Interaction volume radius: 5 \u00c5
Interaction volume height: 10 \u00c5
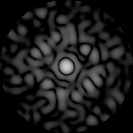
Disorder parameter: 0.8763